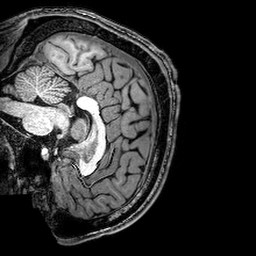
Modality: T1w
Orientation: sagittal
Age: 24
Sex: male